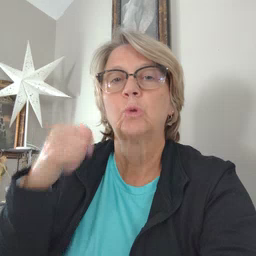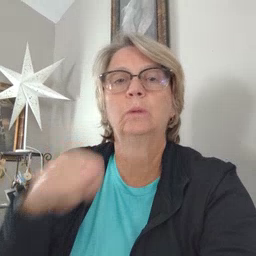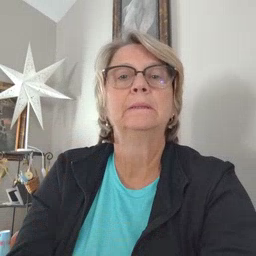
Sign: toy